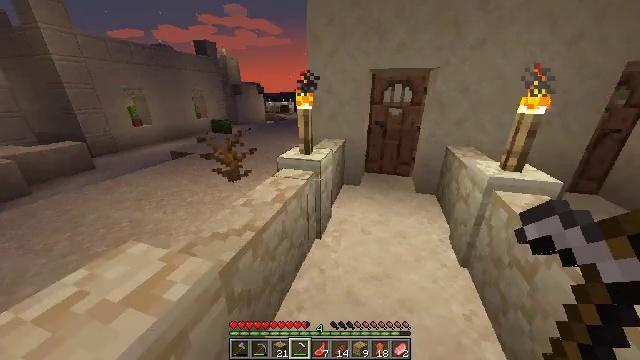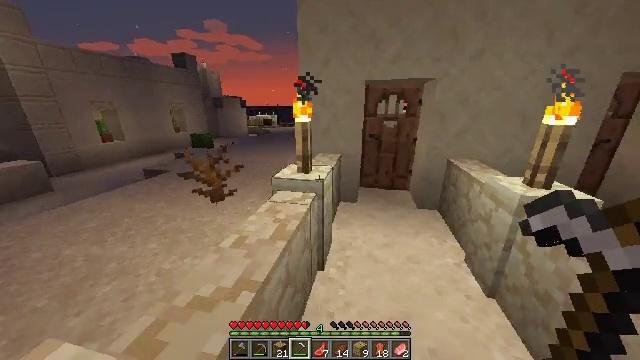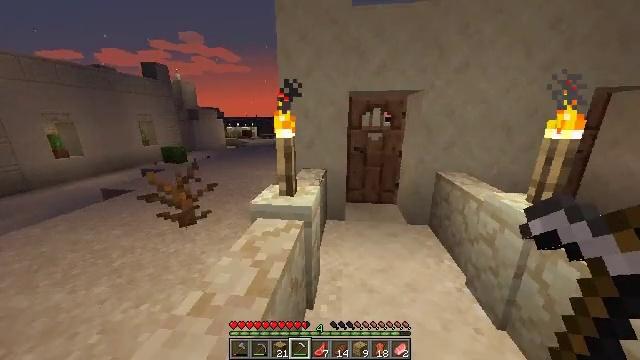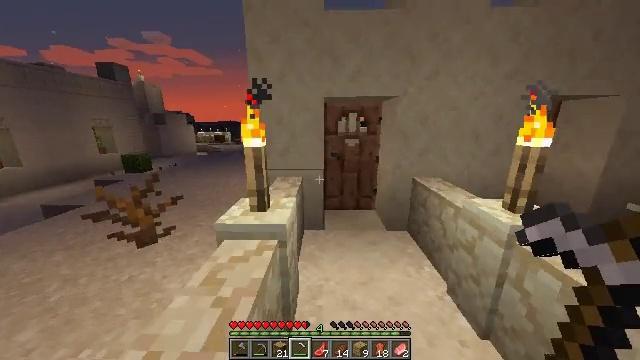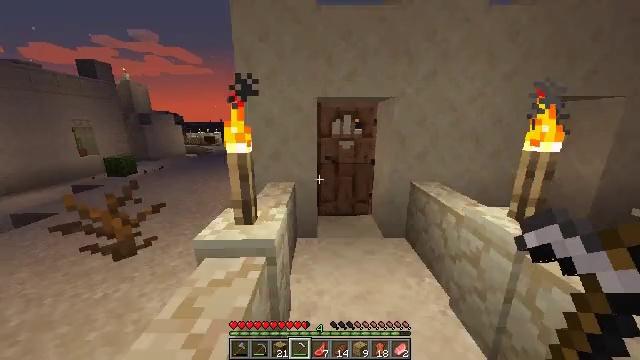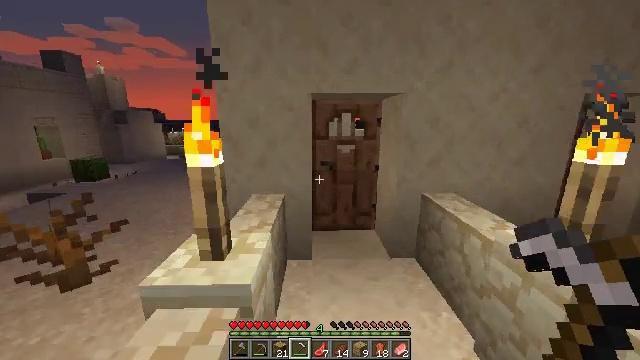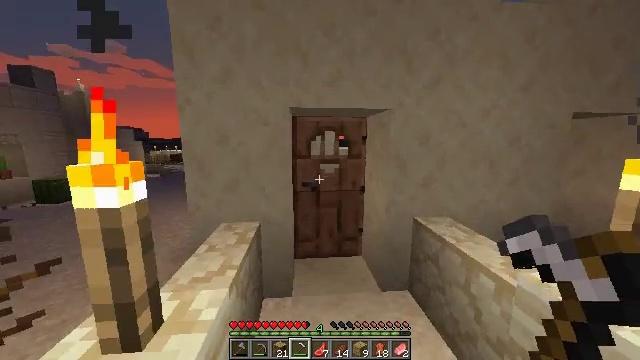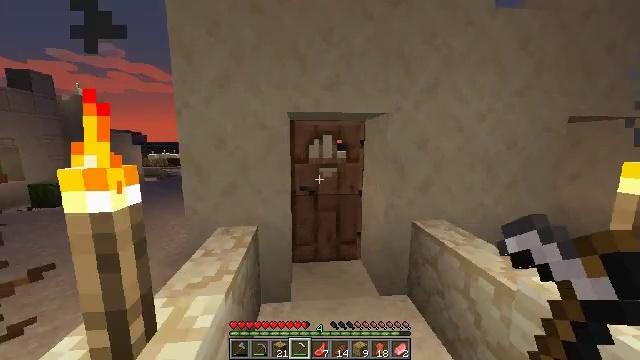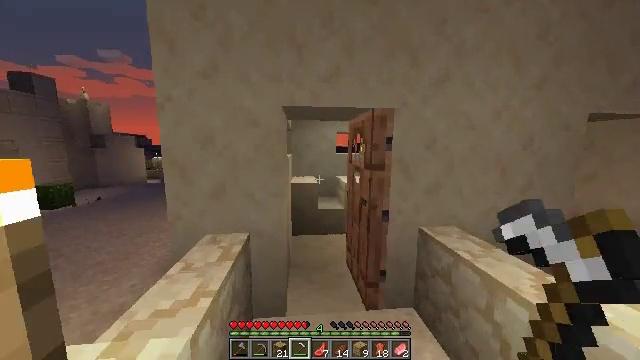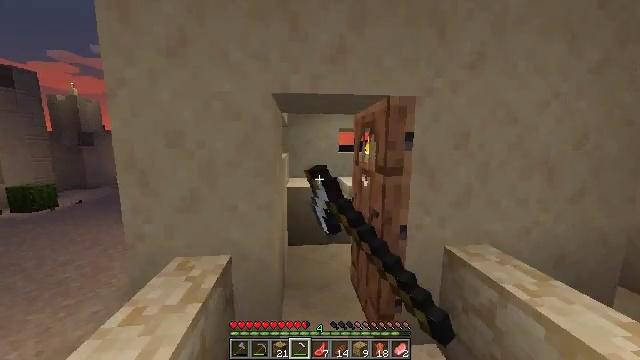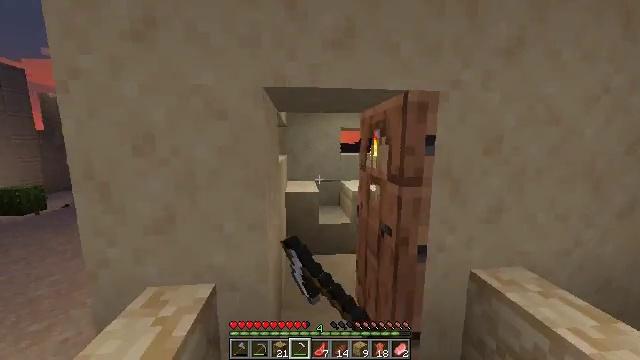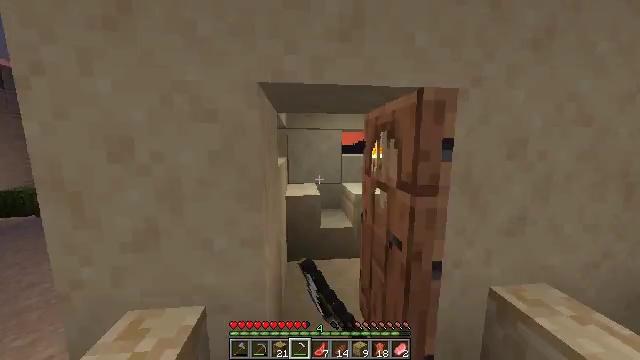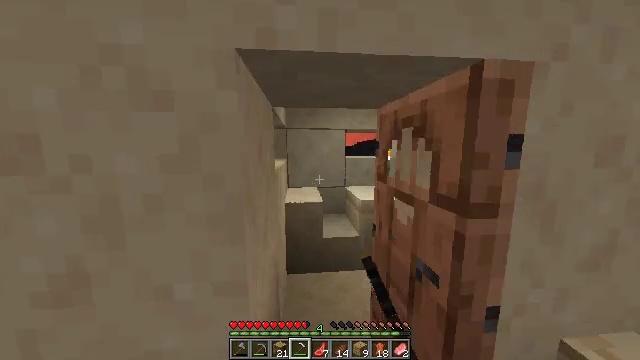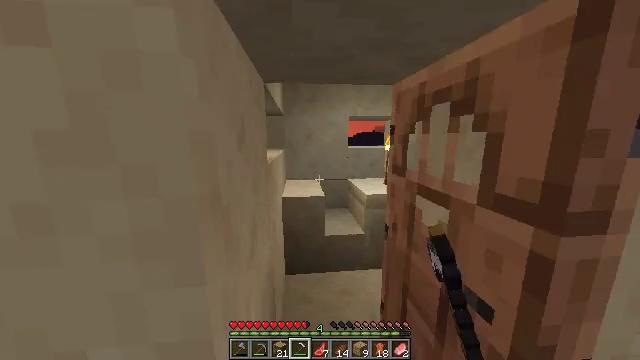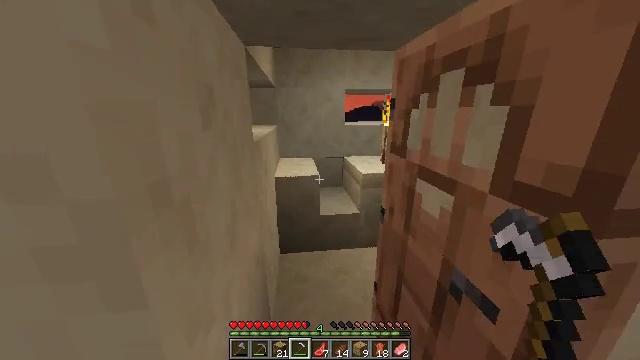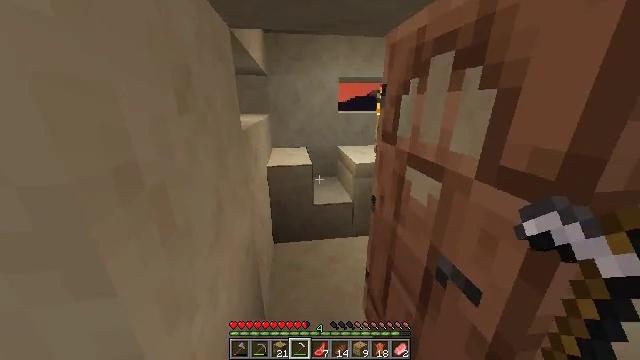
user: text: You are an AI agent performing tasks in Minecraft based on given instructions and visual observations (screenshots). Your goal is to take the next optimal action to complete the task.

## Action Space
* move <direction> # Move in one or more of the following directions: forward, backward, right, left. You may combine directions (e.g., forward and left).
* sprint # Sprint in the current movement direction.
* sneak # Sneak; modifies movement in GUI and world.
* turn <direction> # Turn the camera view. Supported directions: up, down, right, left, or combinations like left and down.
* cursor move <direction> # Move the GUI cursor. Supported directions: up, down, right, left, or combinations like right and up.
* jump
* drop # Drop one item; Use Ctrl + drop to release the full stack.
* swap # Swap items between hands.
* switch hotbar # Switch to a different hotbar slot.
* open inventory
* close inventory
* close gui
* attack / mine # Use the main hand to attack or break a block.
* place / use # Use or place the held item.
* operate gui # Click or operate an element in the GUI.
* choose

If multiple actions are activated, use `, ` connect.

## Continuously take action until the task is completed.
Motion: motion action
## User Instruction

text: Collect the cactus block.
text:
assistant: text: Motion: move forward and move left, sprint, turn right and up
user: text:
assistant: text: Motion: move forward, sprint, turn right and up
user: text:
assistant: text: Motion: move forward, sprint, turn right and up
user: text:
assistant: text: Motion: move forward, sprint, turn right
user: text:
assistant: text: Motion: move forward, sprint
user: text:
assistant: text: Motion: move forward, sprint, turn right and up
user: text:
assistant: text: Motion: move forward, sprint
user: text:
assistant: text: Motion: move forward, sprint, use / place
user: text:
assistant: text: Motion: move forward, sprint, use / place
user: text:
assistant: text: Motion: move forward, sprint, use / place
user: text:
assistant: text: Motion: move forward, sprint, use / place
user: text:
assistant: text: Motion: move forward, sprint
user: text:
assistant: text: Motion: move forward, sprint, turn down
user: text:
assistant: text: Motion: move forward, sprint, turn down
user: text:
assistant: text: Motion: move forward, sprint, turn right and down
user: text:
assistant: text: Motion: move forward, sprint, turn right and down
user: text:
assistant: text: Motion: move forward, sprint, turn right and down
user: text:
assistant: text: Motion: move forward, sprint
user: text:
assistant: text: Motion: move forward, sprint
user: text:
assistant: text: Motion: move forward, sprint
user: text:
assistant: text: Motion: move forward, sprint
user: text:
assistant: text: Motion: move forward and move left, sprint, turn right
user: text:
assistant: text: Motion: move forward and move left, sprint, turn right
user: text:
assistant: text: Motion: move forward and move left, sprint, turn right and down
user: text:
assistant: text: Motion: move forward, sprint, turn right
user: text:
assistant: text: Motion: move forward, sprint, turn right
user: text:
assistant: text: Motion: move forward, sprint, turn right
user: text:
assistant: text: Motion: move forward, sprint, turn right
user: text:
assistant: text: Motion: move forward, sprint, turn right and down
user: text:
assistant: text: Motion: move forward, sprint, turn right